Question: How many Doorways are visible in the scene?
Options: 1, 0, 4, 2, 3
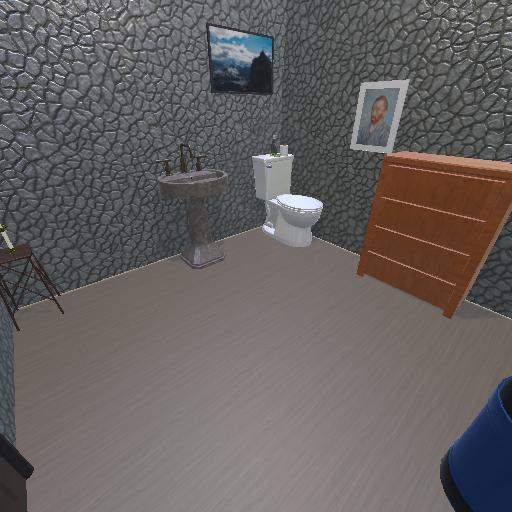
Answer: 1